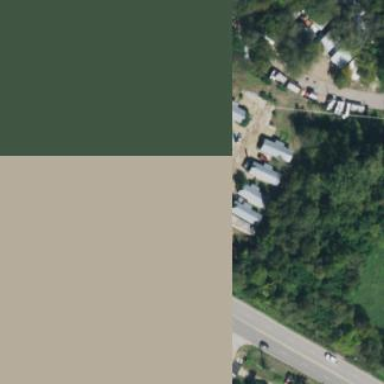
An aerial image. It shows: Residential area designated as trailer park.